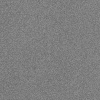
Atmospheric dust classification: dusty